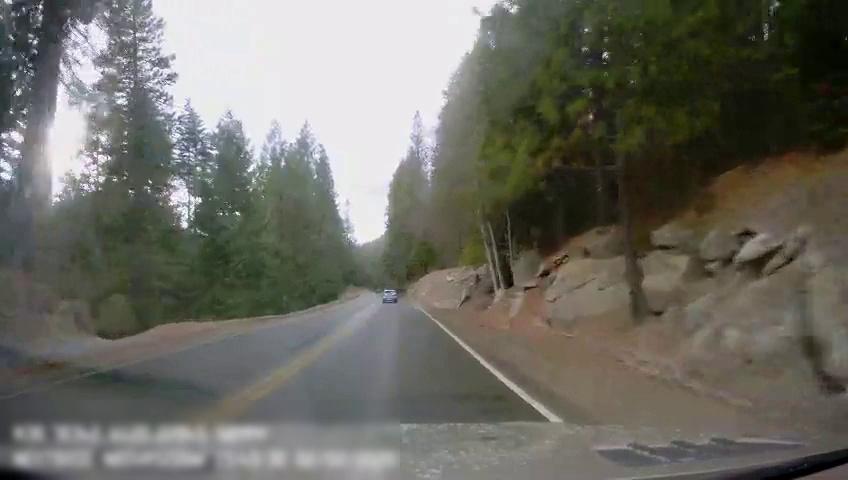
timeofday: Day
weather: Sunny
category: Drivable Space
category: Vehicles | SUV
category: Lanes | Alternate Lane
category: Lanes | Current Lane
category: Lanes | Opposite Lane
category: Lanes | Opposite Lane